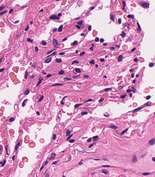
Tumor epithelial tissue: no
Tumor-associated stroma tissue: no
Normal tissue: yes